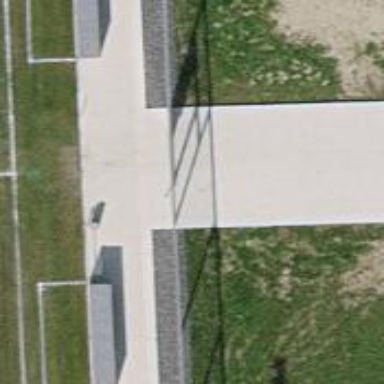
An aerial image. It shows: Concrete footway.